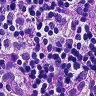
Metastatic tissue present: no